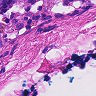
Metastatic tissue present: no